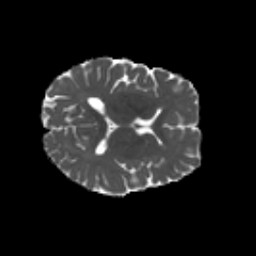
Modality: MD
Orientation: axial
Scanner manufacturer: siemens
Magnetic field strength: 3 T
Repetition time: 4.16 s
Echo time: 0.0806 s